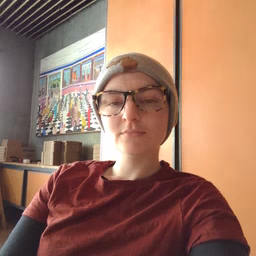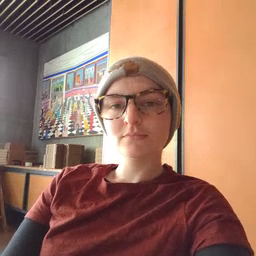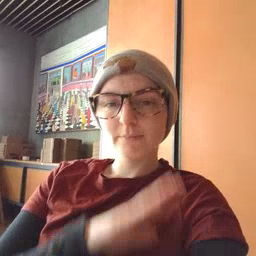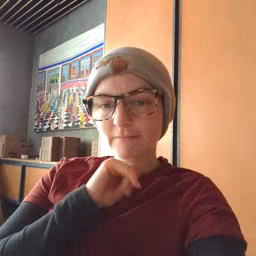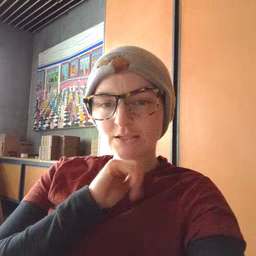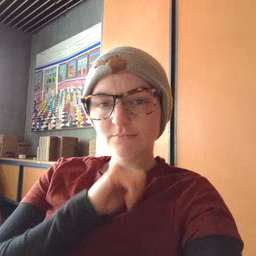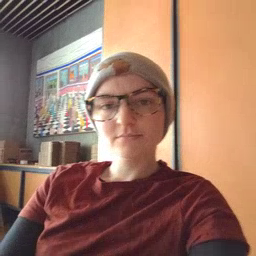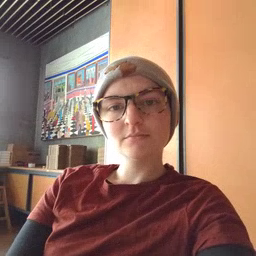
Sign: pig